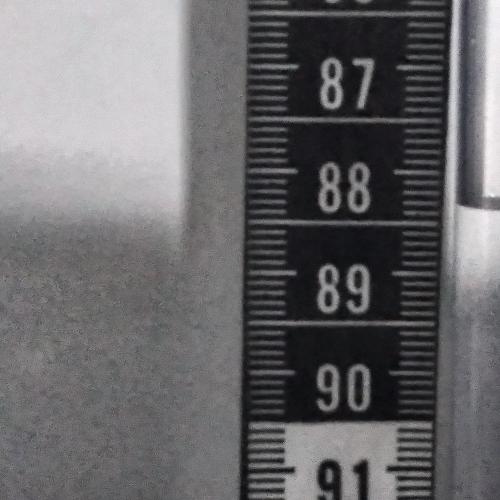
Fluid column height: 88.3 cm